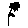
Label: flower